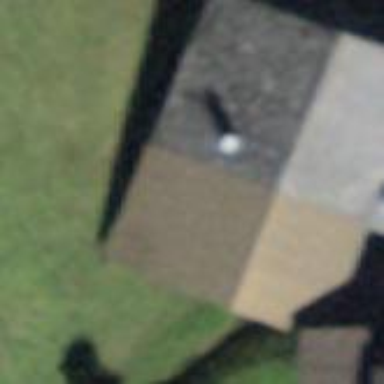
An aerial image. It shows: Rural barn.